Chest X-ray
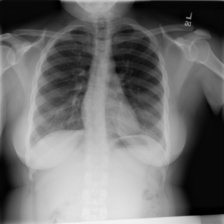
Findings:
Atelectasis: negative
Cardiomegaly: negative
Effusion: negative
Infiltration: negative
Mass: negative
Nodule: negative
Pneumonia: negative
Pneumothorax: negative
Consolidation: negative
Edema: negative
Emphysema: negative
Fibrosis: negative
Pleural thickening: negative
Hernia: negative